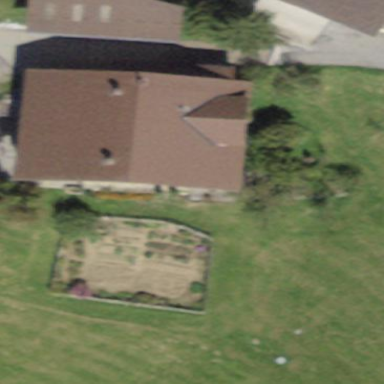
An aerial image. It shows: Farm building.